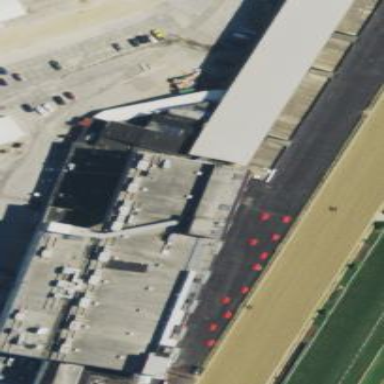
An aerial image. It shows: Stadium building designed for horse racing leisure land.